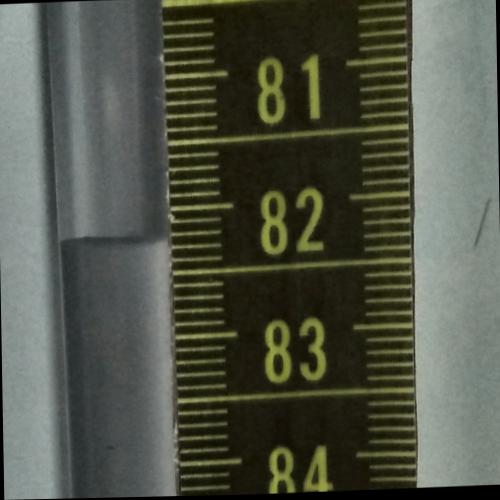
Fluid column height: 82.2 cm